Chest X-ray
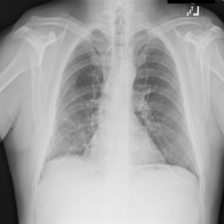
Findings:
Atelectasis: positive
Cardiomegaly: negative
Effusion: negative
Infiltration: negative
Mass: negative
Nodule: negative
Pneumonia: negative
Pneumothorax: negative
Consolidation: negative
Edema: negative
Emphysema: negative
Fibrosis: negative
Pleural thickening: negative
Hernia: negative